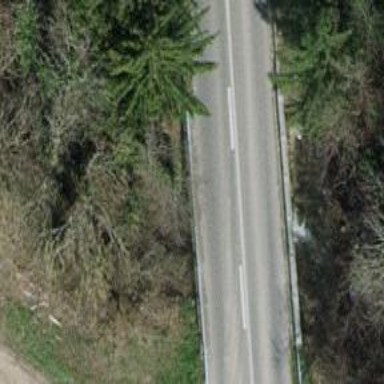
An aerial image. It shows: Tertiary road passing over bridge.